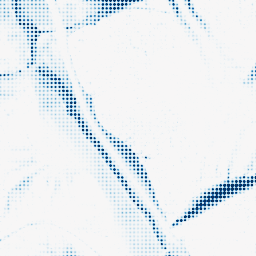
Category: morphological
Decomposition family: morphological_ellipse
Decomposition parameters: operation: closing
width: 30
height: 50
Upsampling method: sinc_hamming
Upsampling parameters: scale: 8
kernel_size: 4
Upsampling scale: 8